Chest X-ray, AP view. Patient: 26 years old, sex F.
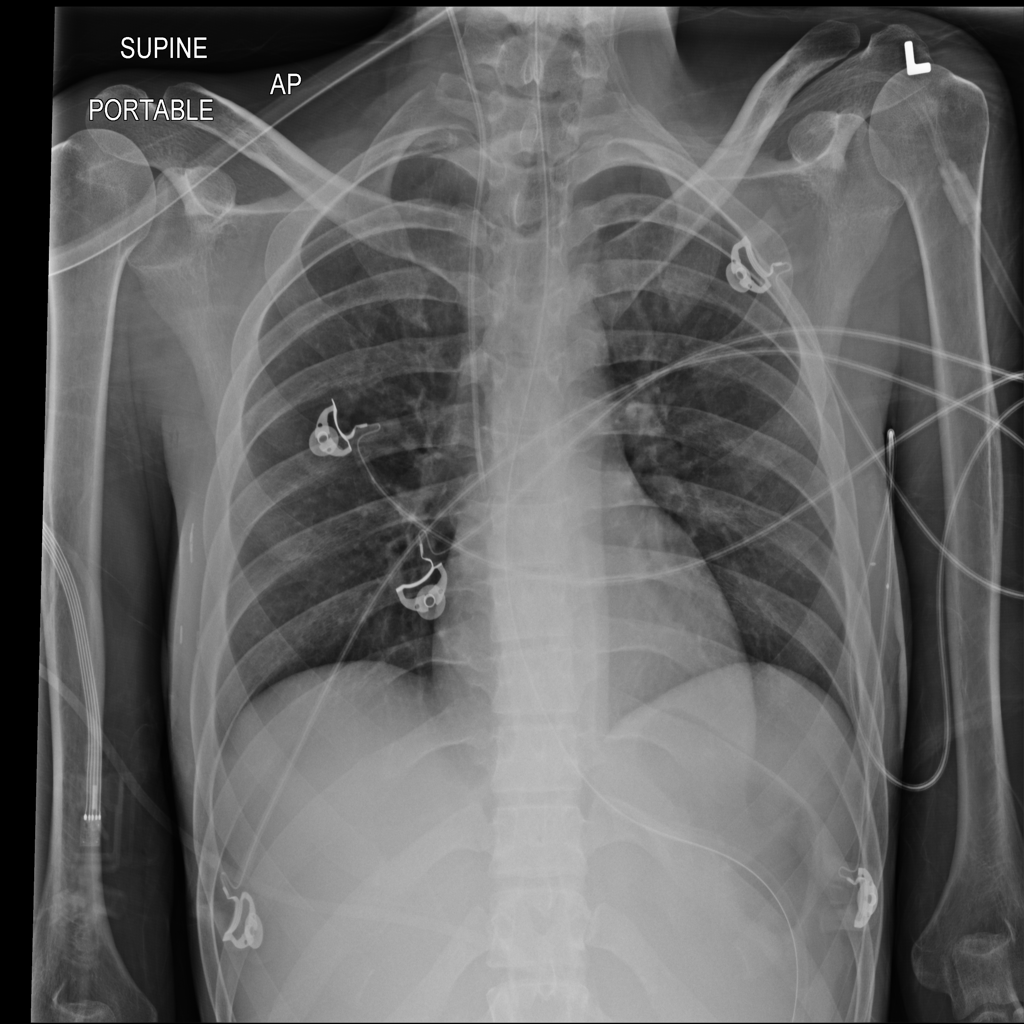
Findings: No Finding